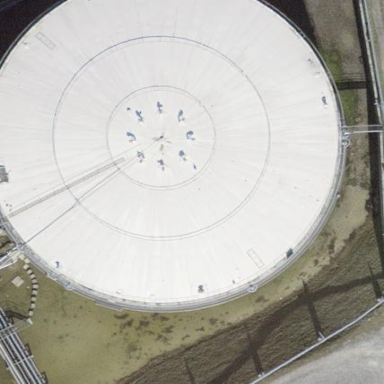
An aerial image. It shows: Storage tank building.